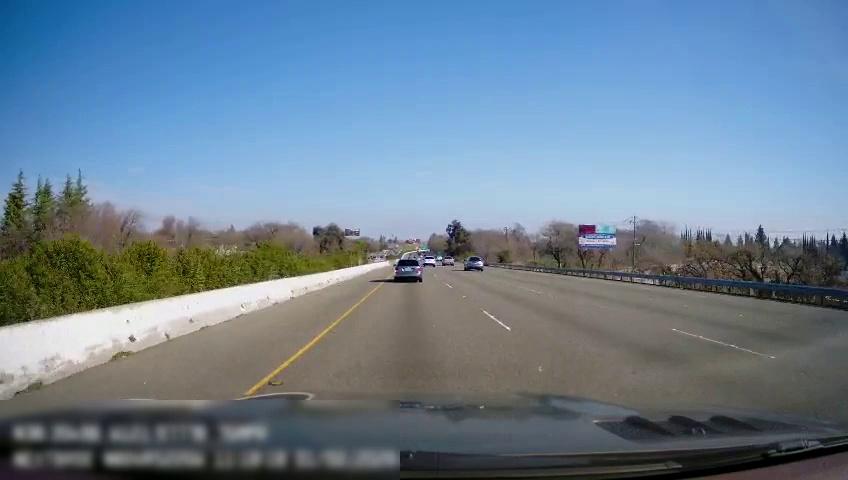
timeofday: Day
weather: Sunny
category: Drivable Space
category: Vehicles | Car
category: Vehicles | SUV
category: Vehicles | Truck
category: Vehicles | SUV
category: Lanes | Current Lane
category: Lanes | Current Lane
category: Lanes | Alternate Lane